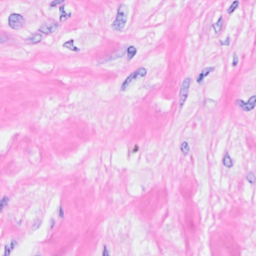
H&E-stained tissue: Breast